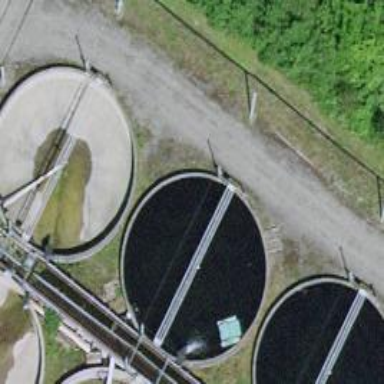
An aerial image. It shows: Body of wastewater.